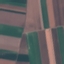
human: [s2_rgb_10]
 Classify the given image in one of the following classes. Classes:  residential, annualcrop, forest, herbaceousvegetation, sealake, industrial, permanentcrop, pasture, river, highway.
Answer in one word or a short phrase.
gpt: AnnualCrop